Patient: sex M, age 60
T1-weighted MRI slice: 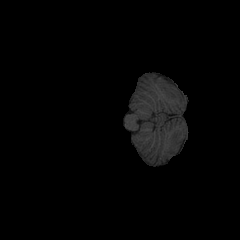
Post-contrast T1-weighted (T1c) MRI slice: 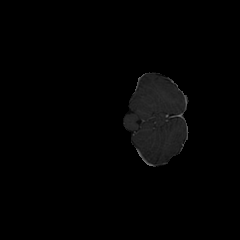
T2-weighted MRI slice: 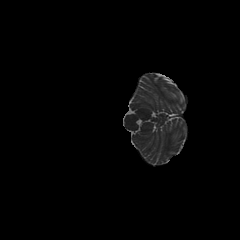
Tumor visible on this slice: no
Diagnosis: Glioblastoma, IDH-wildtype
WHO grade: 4